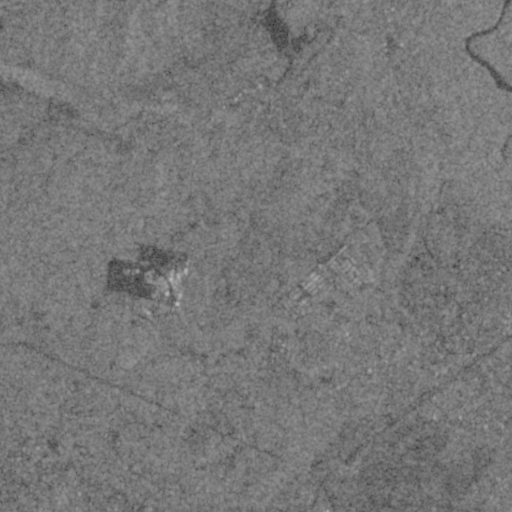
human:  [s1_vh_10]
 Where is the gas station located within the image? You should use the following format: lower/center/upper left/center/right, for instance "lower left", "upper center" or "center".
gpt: The gas station is located in the lower right of the image.
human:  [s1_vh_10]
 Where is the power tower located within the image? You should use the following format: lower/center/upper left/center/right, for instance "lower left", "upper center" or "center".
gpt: The power tower is located in the lower of the image.
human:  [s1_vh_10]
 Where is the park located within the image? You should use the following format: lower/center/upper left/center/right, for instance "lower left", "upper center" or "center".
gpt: There is no park in the image.

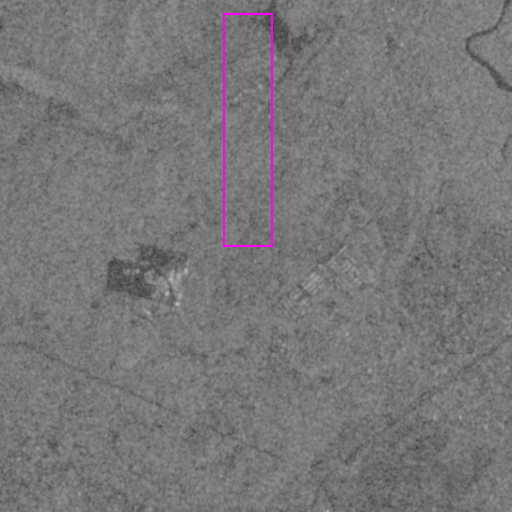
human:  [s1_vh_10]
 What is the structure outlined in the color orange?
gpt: There is no orange outline.
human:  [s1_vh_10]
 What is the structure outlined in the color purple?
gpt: There is no structure outlined in purple.